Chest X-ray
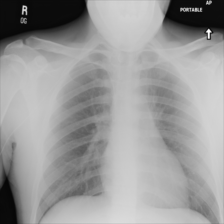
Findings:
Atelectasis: negative
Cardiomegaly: negative
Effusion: negative
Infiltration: negative
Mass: negative
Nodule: negative
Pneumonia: negative
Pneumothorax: negative
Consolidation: negative
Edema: negative
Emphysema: negative
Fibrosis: negative
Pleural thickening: negative
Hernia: negative